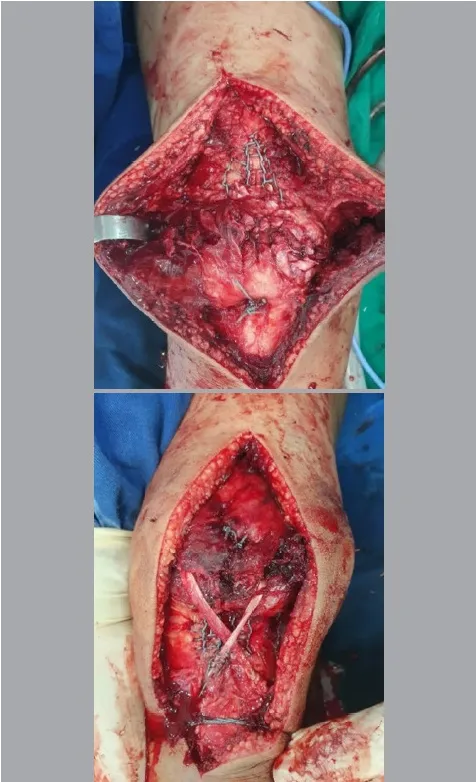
Intraoperative images. Transosseous tunnels and raffia performed using the Krackow technique with nonabsorbable sutures. The semitendinosus tendon was removed and used to reinforce the left patellar tendon.
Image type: medical_photograph (other_medical_photograph)